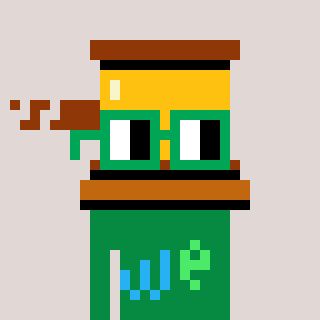
a pixel art character with square green glasses, a gavel-shaped head and a green-colored body on a warm background